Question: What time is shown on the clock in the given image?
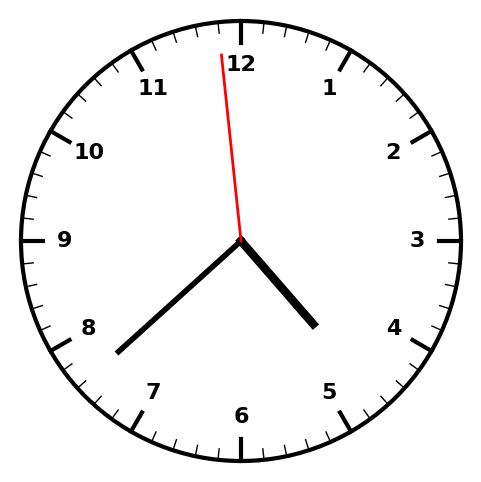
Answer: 04:37:59